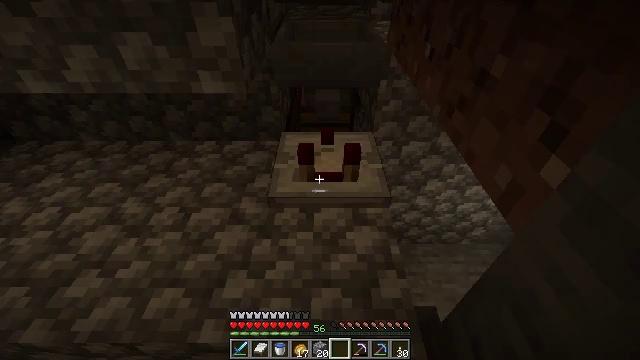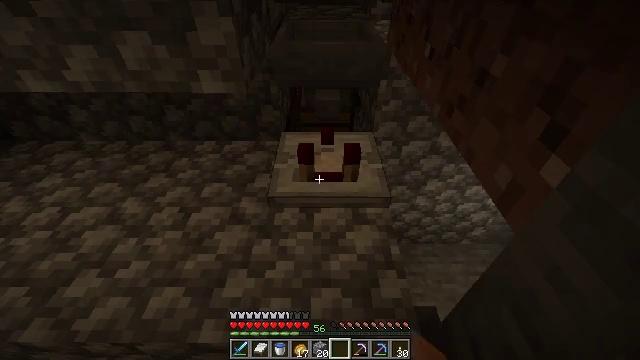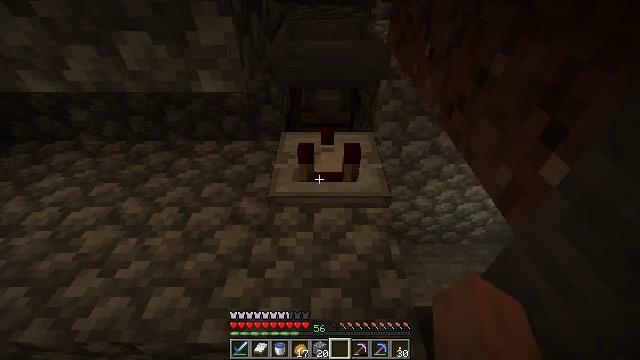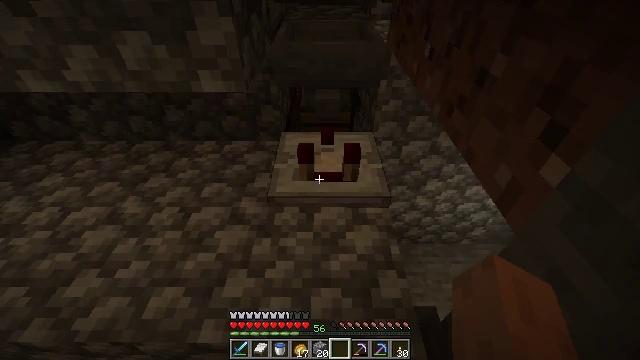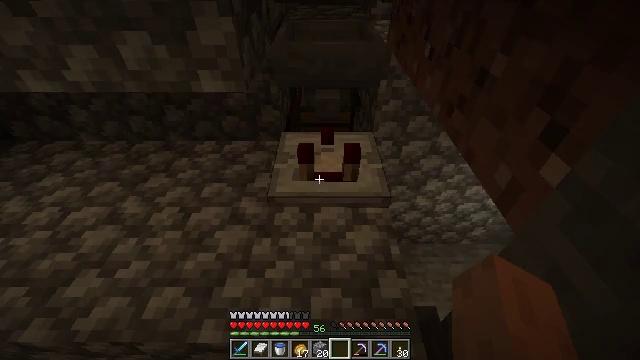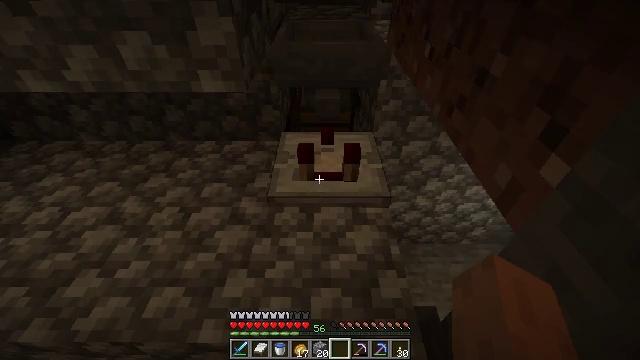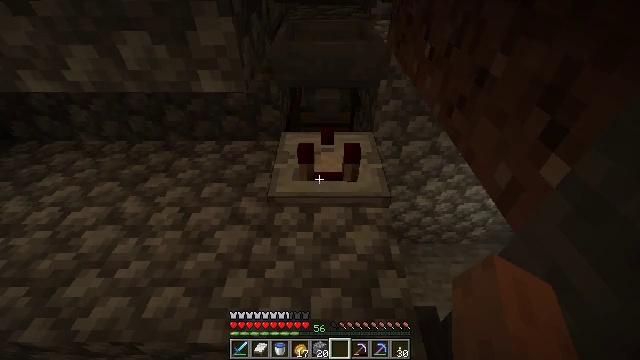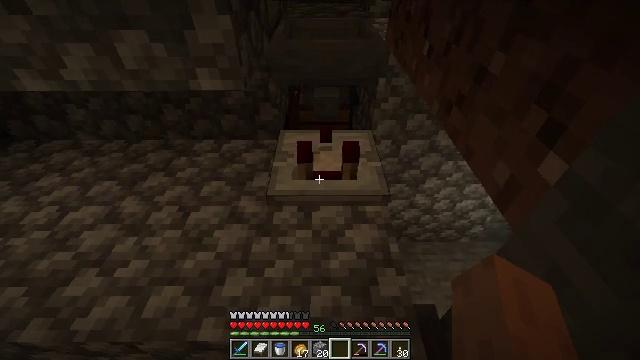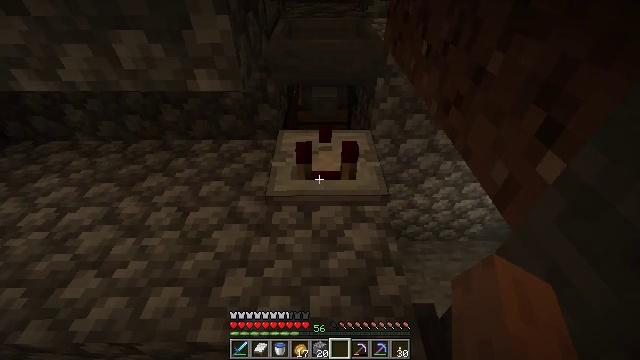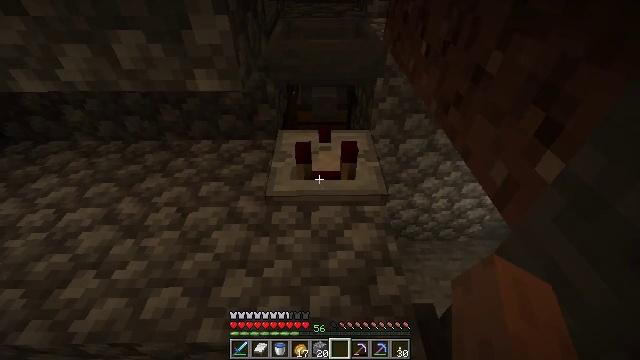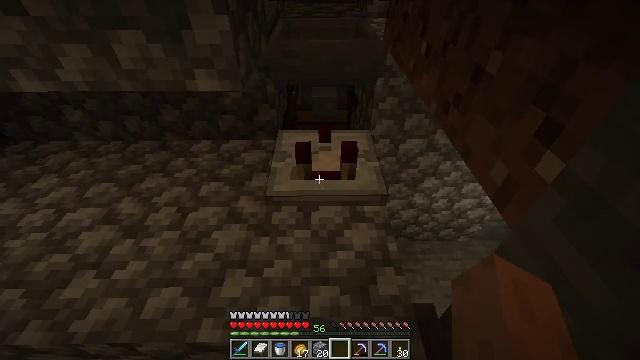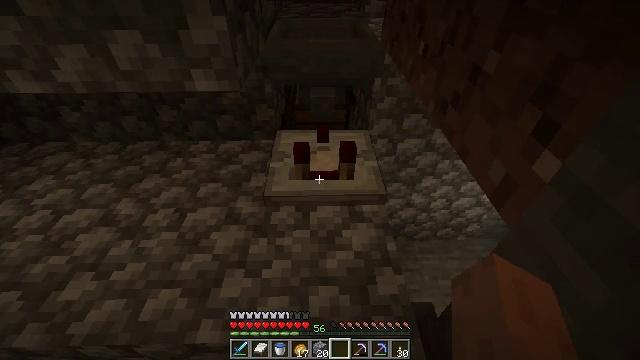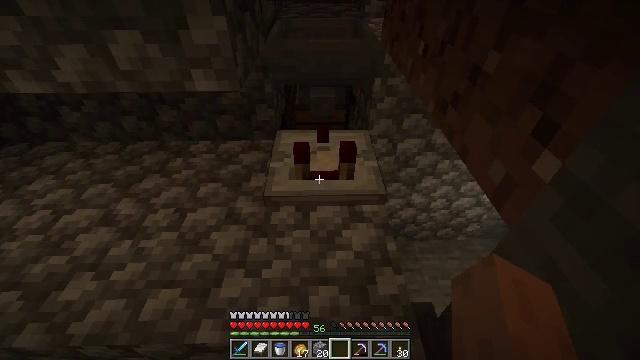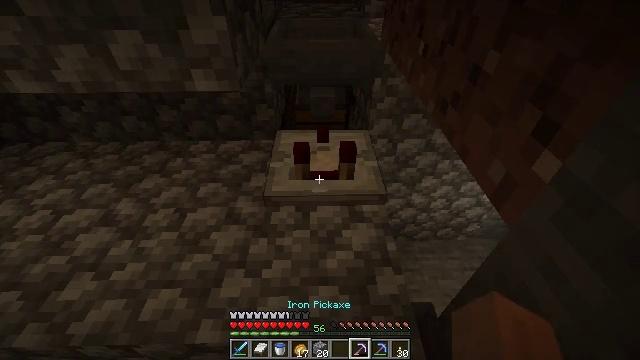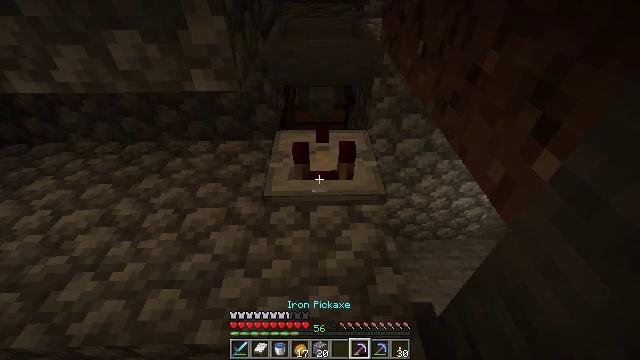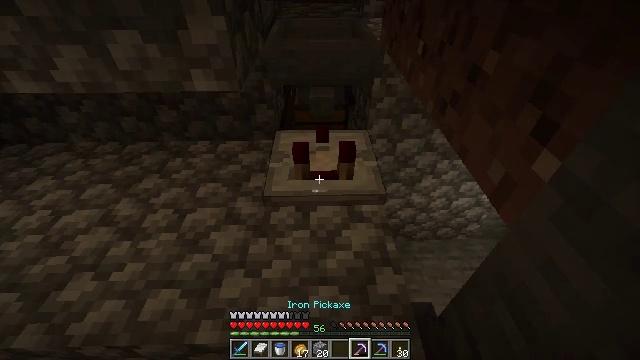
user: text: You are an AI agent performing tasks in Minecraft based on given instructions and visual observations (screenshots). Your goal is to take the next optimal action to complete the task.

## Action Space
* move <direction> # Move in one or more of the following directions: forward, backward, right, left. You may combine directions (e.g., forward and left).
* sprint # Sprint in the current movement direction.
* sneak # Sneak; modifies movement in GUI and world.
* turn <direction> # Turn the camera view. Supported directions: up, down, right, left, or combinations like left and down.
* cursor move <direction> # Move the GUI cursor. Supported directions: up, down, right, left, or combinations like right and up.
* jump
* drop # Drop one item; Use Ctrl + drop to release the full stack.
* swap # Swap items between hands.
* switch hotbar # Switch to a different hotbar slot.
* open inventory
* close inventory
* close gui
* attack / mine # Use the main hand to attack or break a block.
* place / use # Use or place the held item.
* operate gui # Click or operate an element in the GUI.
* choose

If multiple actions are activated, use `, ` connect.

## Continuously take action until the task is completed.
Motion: motion action
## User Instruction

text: Destroy the comparator to move it.
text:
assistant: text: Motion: no_op
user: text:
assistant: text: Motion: no_op
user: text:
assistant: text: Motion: no_op
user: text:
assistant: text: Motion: no_op
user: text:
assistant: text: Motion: no_op
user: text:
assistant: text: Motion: no_op
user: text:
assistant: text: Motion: no_op
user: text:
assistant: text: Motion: no_op
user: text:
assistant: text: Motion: no_op
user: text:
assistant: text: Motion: no_op
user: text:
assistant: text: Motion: no_op
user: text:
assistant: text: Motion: no_op
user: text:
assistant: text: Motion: no_op
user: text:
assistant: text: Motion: no_op
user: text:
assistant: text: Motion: no_op
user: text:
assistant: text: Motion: no_op
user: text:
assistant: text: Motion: no_op
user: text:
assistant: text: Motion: no_op
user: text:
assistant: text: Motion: no_op
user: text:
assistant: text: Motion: no_op
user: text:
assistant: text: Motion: no_op
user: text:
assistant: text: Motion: no_op
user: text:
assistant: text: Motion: no_op
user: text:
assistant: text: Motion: no_op
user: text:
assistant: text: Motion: no_op
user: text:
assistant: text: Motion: attack / mine
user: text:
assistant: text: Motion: attack / mine
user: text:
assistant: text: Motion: attack / mine
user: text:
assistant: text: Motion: no_op
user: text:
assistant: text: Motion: no_op